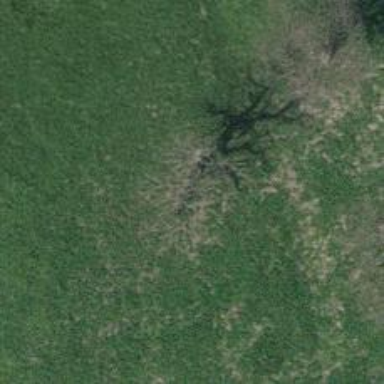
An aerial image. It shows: Beautiful tree in nature.